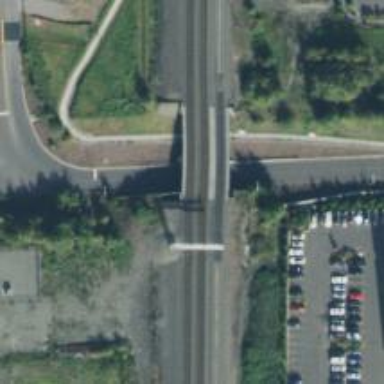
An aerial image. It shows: Bridge over railway line.